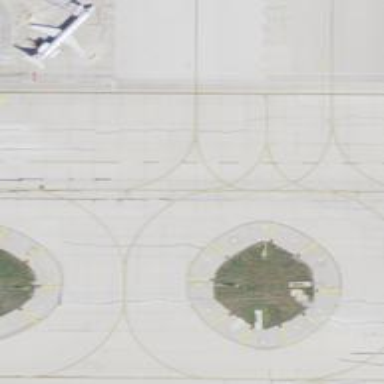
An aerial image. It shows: Image of taxiway at airport.